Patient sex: M
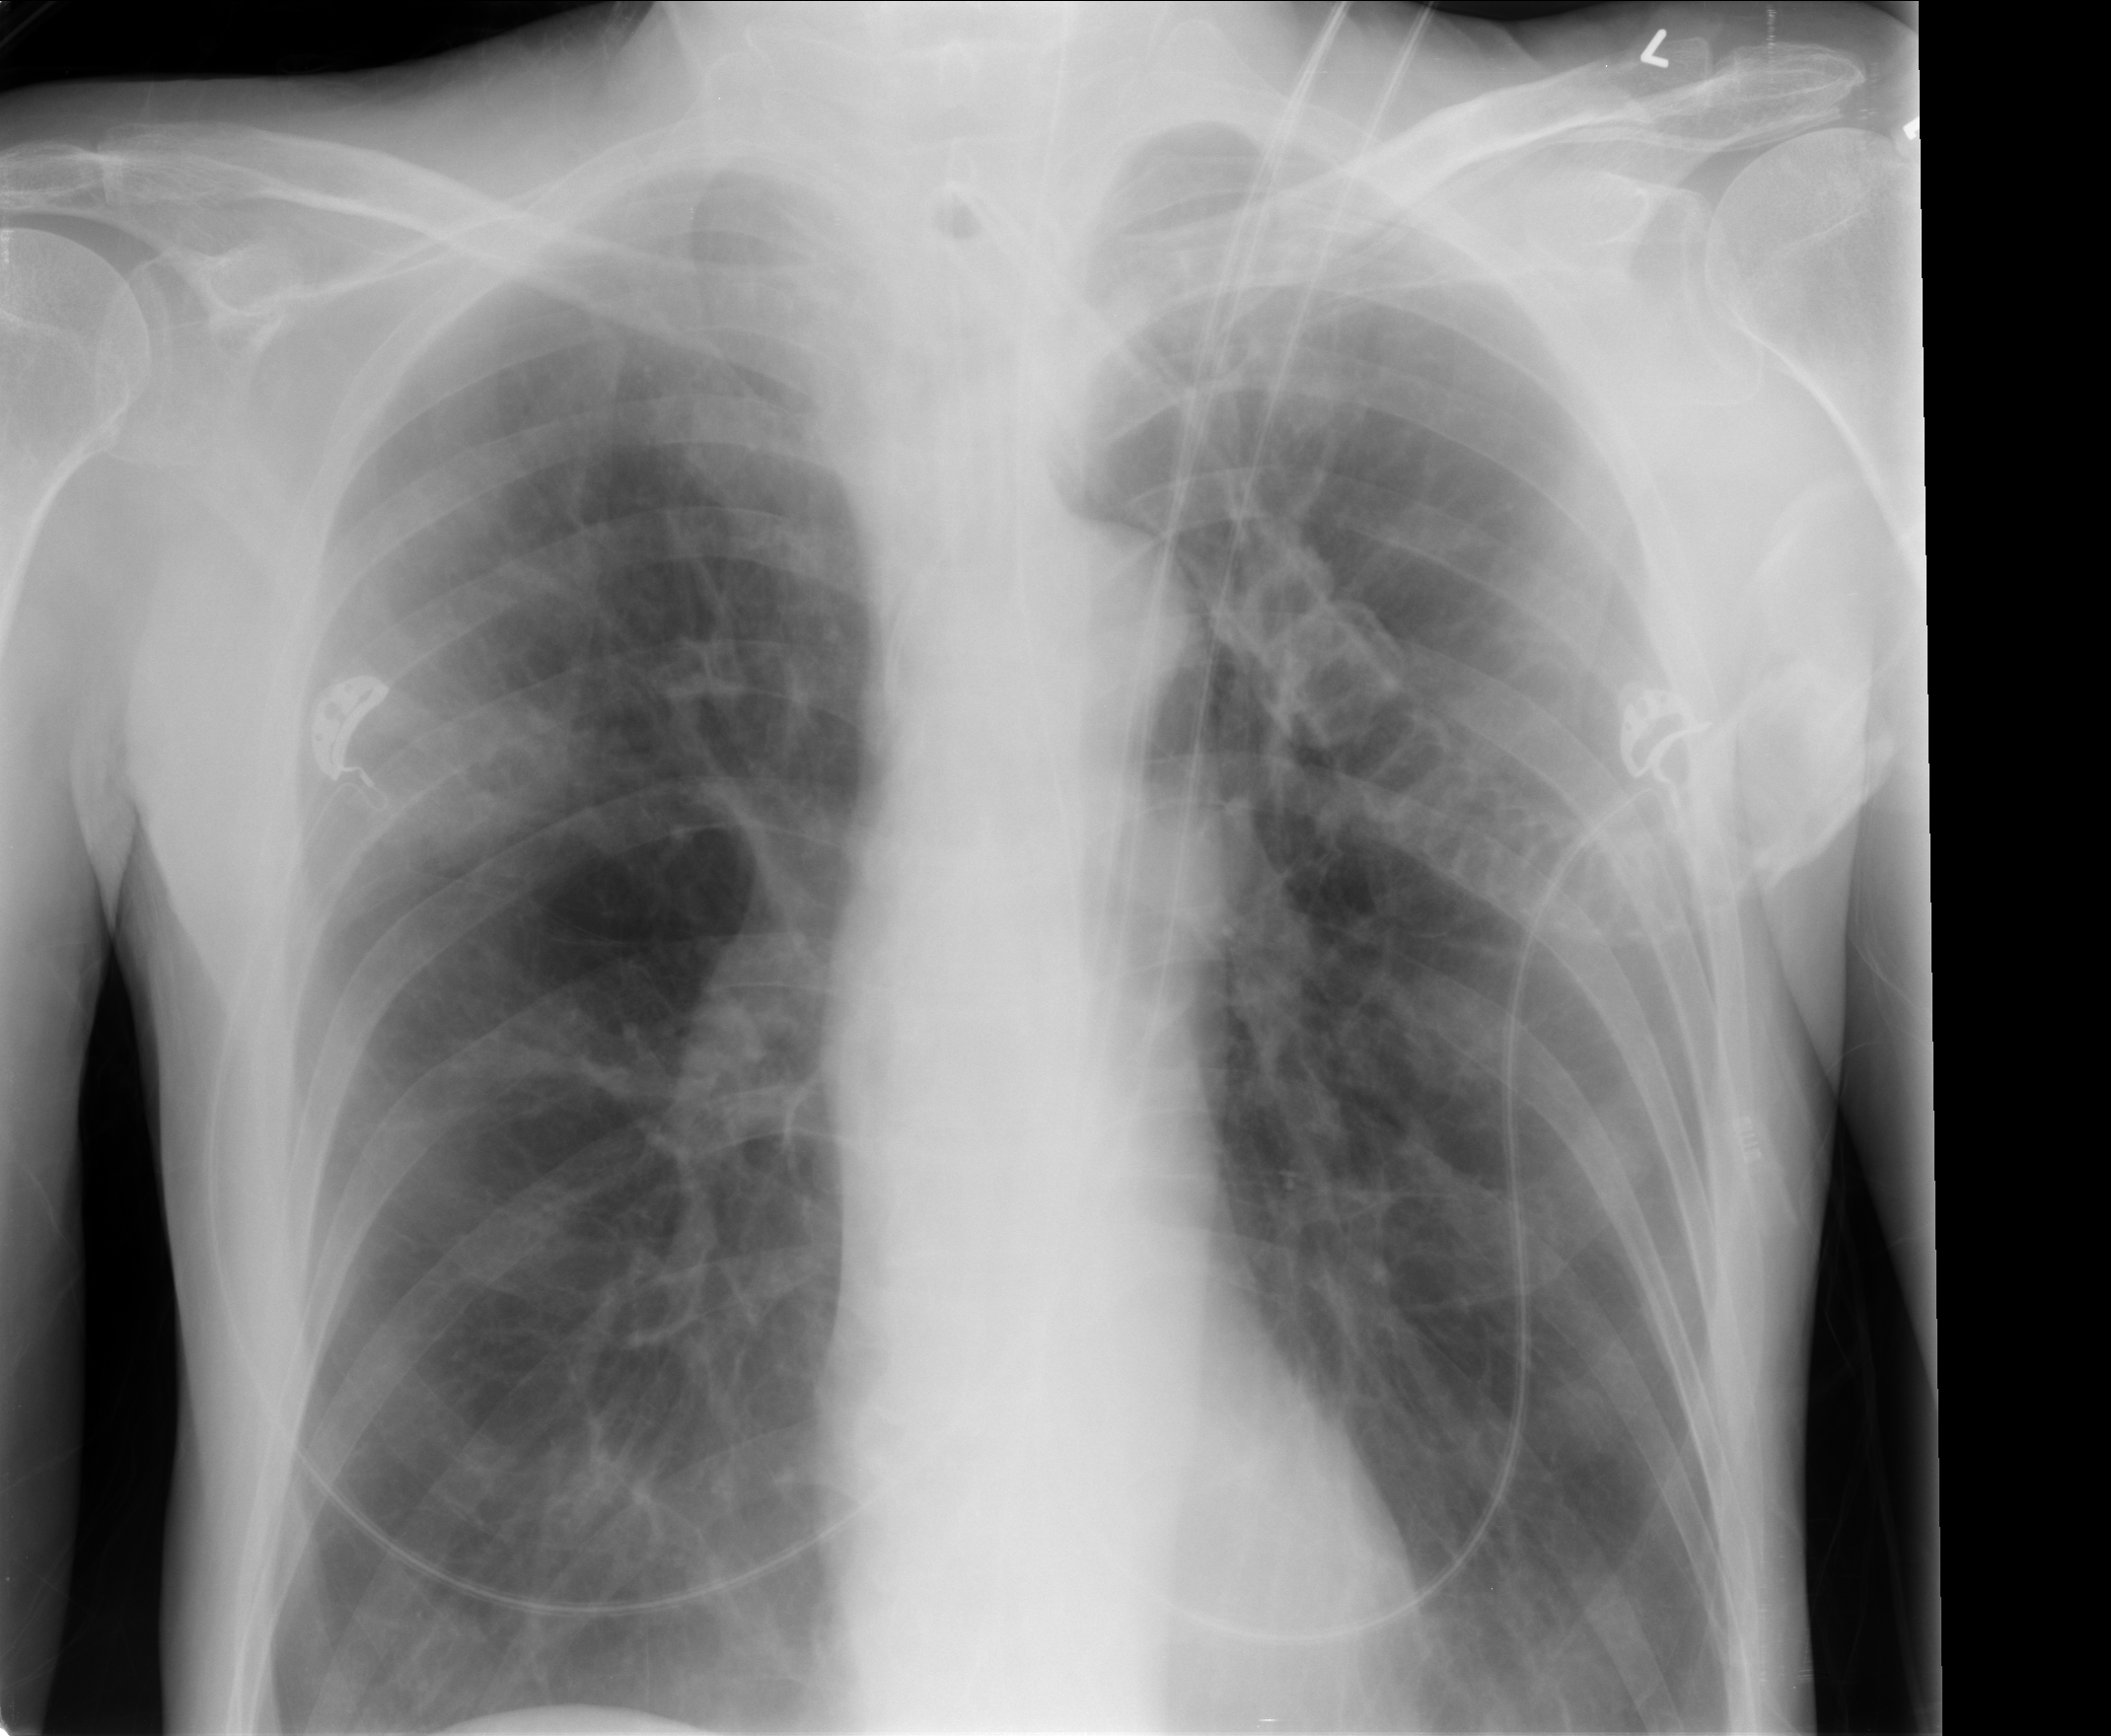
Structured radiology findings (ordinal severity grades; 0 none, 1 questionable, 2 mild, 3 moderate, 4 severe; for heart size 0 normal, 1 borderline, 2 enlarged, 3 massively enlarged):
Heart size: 0
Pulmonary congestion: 0
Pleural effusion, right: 0
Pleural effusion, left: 0
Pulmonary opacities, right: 2
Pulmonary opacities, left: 2
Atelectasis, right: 2
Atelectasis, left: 2